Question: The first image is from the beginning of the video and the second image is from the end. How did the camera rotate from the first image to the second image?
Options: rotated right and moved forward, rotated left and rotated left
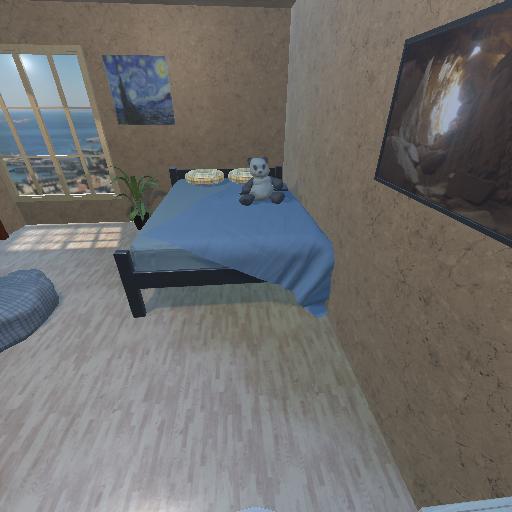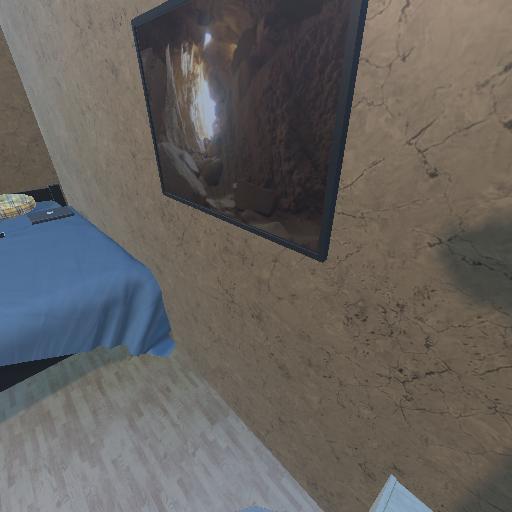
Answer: rotated right and moved forward